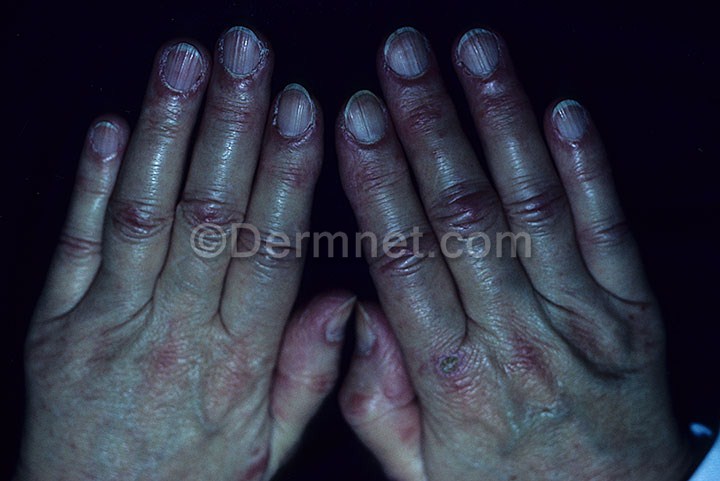
Disease: Lupus and other Connective Tissue diseases